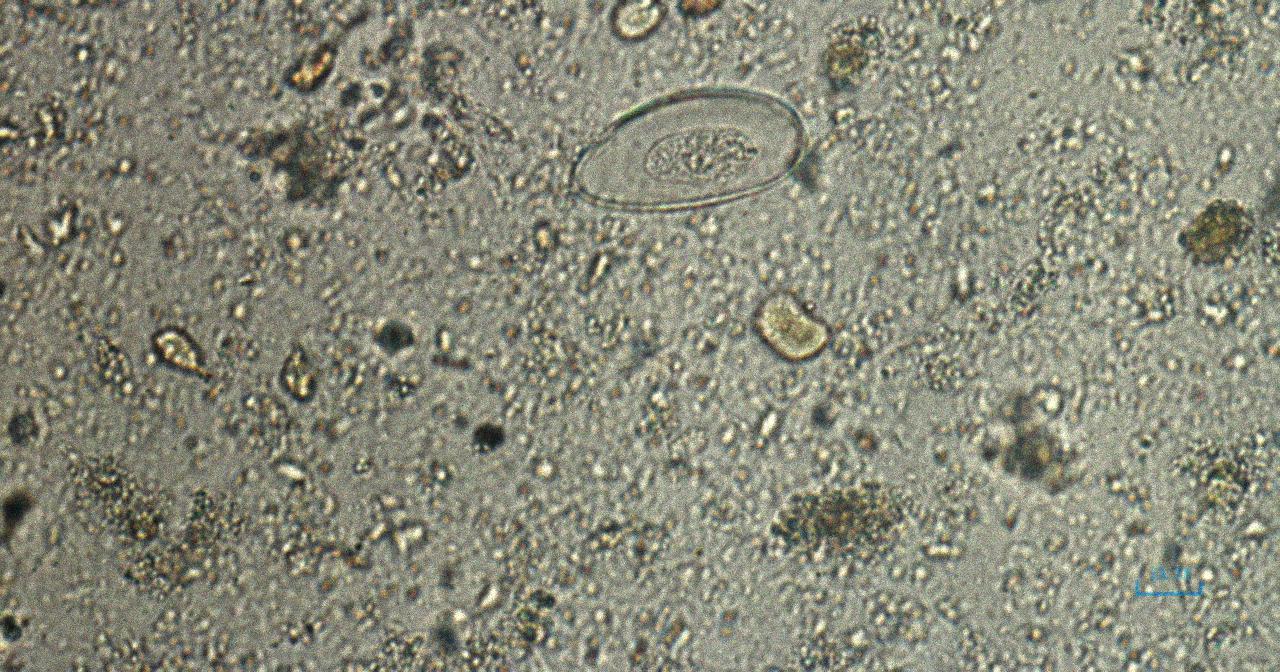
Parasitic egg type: Enterobius vermicularis